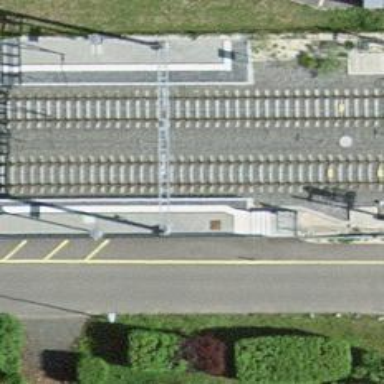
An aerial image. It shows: Close-up of railway platform edge.